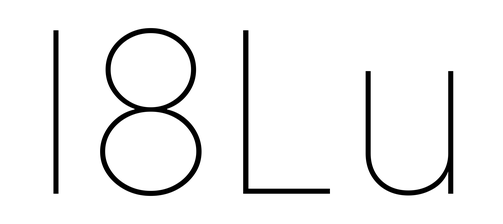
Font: Inter_Thin